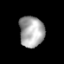
Tissue: lung
Cell type: Epithelial cells
Senescence score: 0.2394
Nuclear area (px): 752
Mean DAPI intensity: 168.039